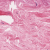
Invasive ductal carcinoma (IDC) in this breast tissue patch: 0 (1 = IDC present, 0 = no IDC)